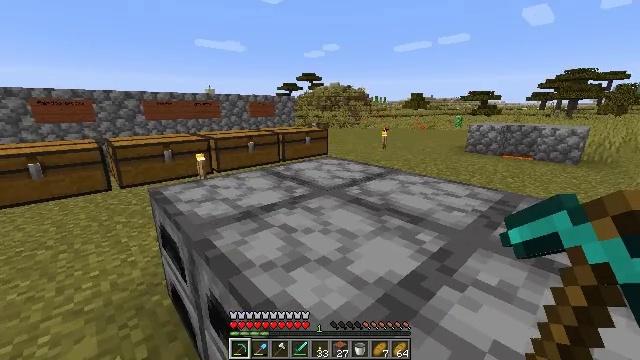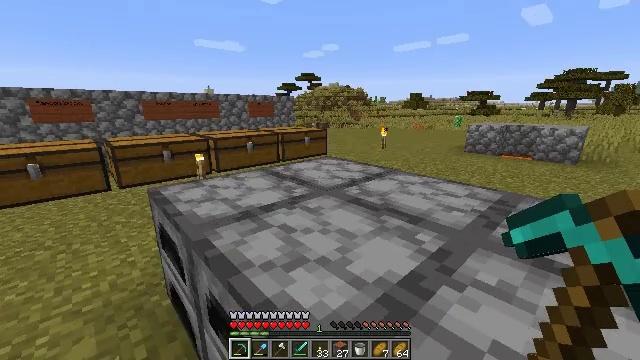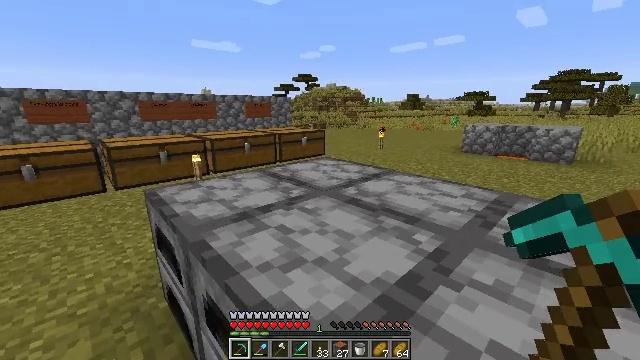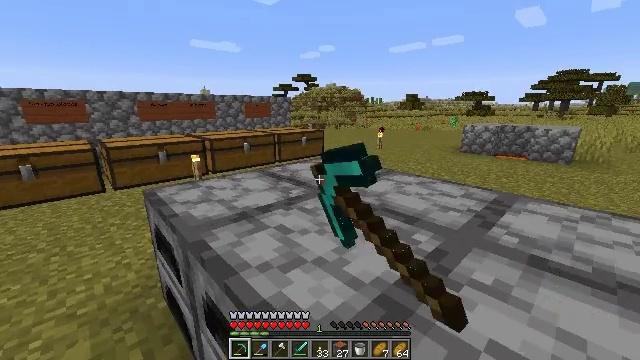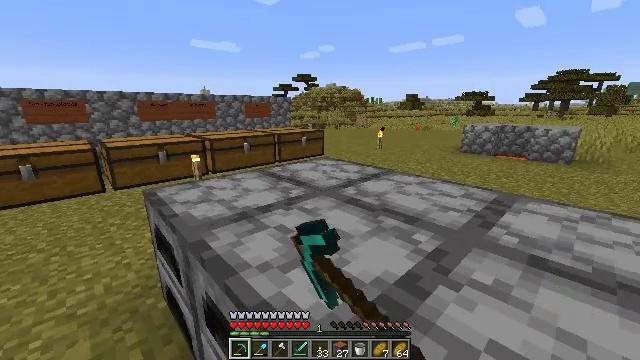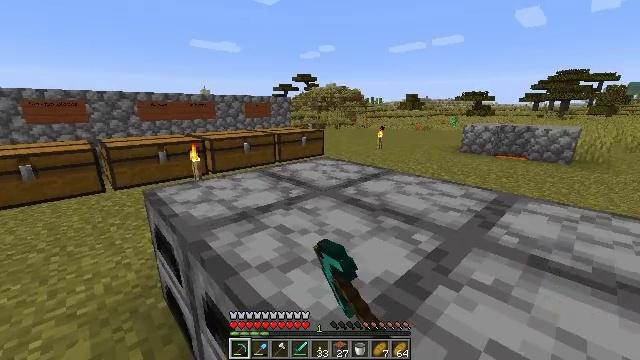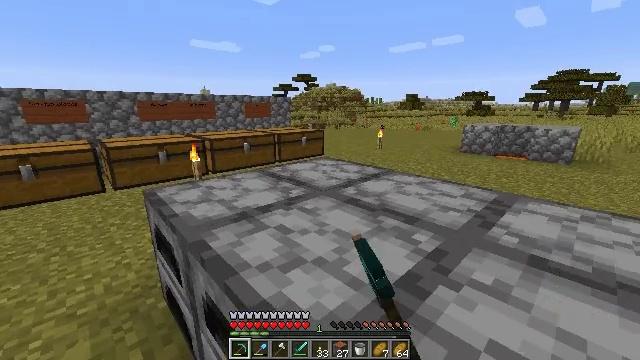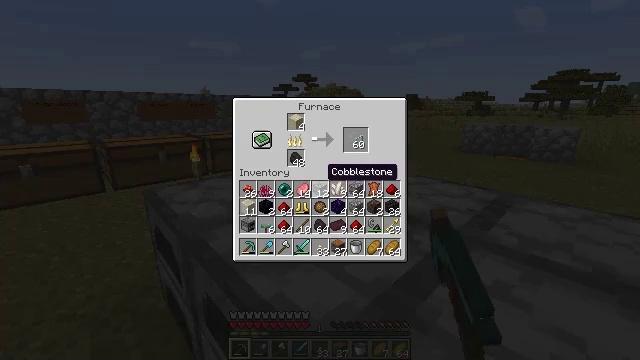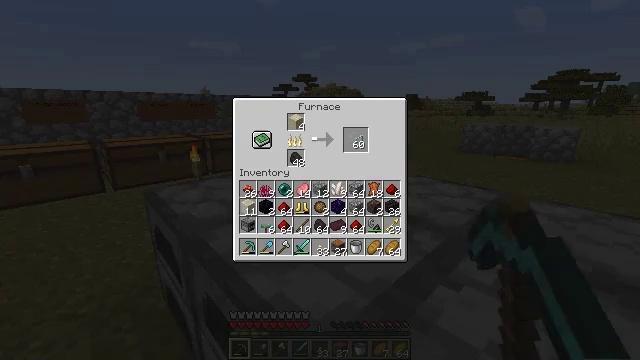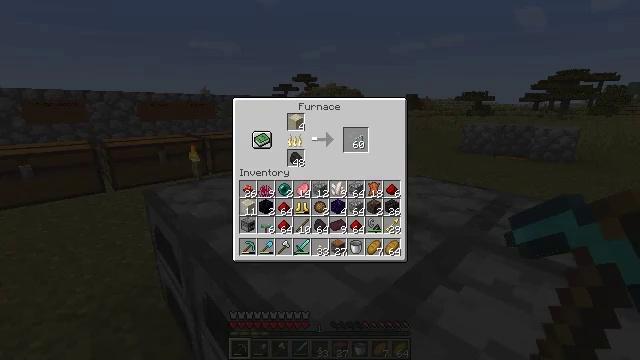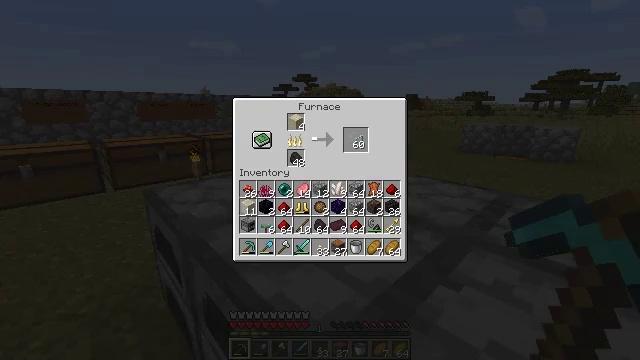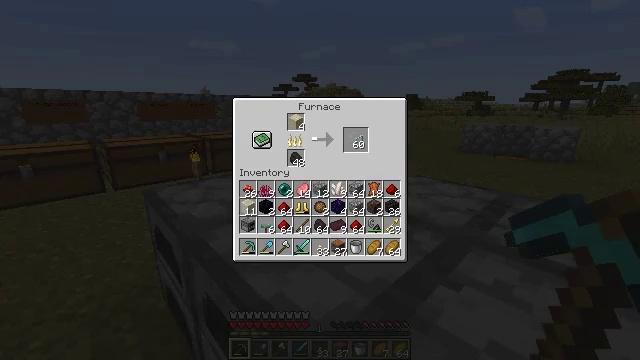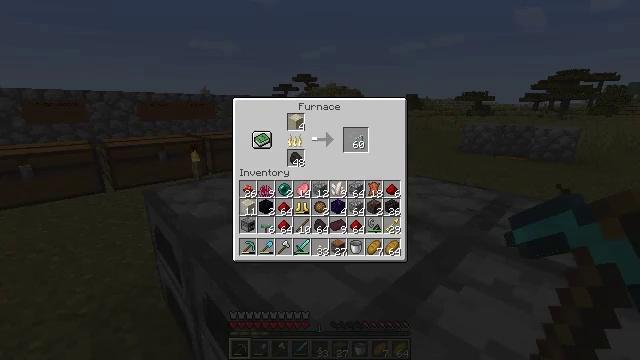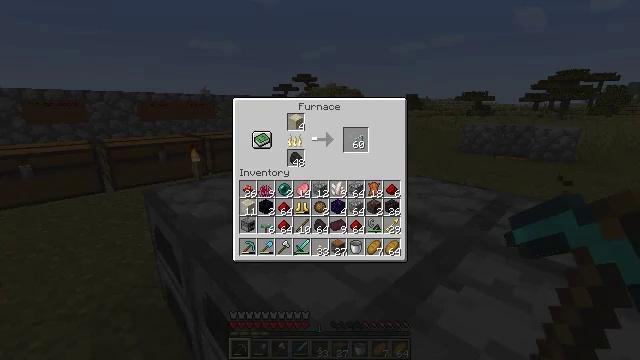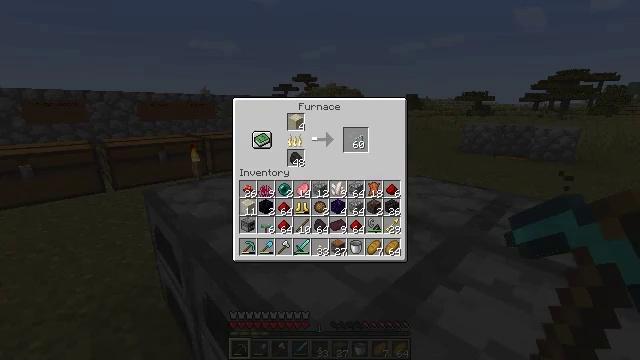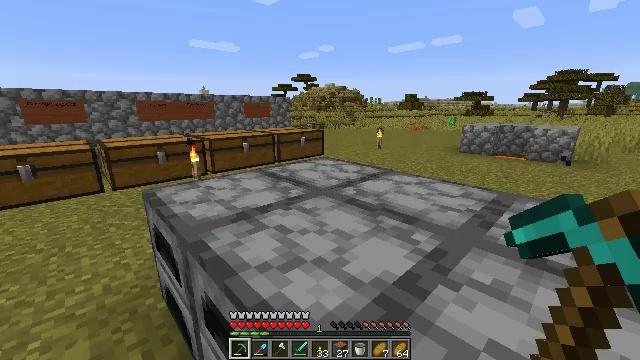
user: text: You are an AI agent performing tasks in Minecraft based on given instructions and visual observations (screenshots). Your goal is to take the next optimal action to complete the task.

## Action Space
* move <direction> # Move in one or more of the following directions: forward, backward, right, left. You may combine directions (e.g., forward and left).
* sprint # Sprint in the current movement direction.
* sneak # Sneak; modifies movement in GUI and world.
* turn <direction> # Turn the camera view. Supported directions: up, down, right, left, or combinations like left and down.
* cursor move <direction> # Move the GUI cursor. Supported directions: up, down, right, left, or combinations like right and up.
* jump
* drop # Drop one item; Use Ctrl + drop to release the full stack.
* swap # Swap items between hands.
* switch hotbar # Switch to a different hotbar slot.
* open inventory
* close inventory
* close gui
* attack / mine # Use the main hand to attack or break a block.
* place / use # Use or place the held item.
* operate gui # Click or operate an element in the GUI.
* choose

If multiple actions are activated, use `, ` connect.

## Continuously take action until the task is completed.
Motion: motion action
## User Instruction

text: Remove a furnace from the inventory.
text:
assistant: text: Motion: no_op
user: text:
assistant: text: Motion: use / place
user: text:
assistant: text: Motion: use / place
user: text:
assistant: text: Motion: use / place
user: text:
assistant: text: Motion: use / place
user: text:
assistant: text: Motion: no_op
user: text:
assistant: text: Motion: open gui
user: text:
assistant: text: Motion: cursor move right
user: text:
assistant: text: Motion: no_op
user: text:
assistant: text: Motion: no_op
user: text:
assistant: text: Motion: no_op
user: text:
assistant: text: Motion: no_op
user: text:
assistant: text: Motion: no_op
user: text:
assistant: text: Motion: no_op
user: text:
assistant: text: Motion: no_op
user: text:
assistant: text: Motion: turn right, close gui
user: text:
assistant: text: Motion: turn right and down
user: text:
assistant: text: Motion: turn right
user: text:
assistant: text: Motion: turn right
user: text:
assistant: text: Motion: use / place
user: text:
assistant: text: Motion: use / place
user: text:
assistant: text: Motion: use / place
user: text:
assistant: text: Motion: use / place
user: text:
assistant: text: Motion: no_op
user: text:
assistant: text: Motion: open gui
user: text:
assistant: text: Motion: no_op
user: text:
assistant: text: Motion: no_op
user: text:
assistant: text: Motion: no_op
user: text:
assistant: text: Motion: no_op
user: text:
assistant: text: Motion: no_op